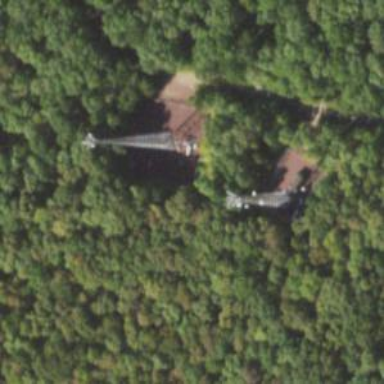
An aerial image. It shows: Communication mast tower.